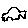
Label: car